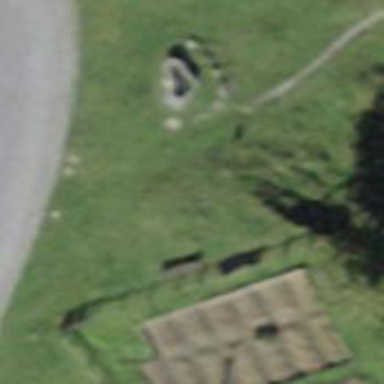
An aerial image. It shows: Bench for seating.